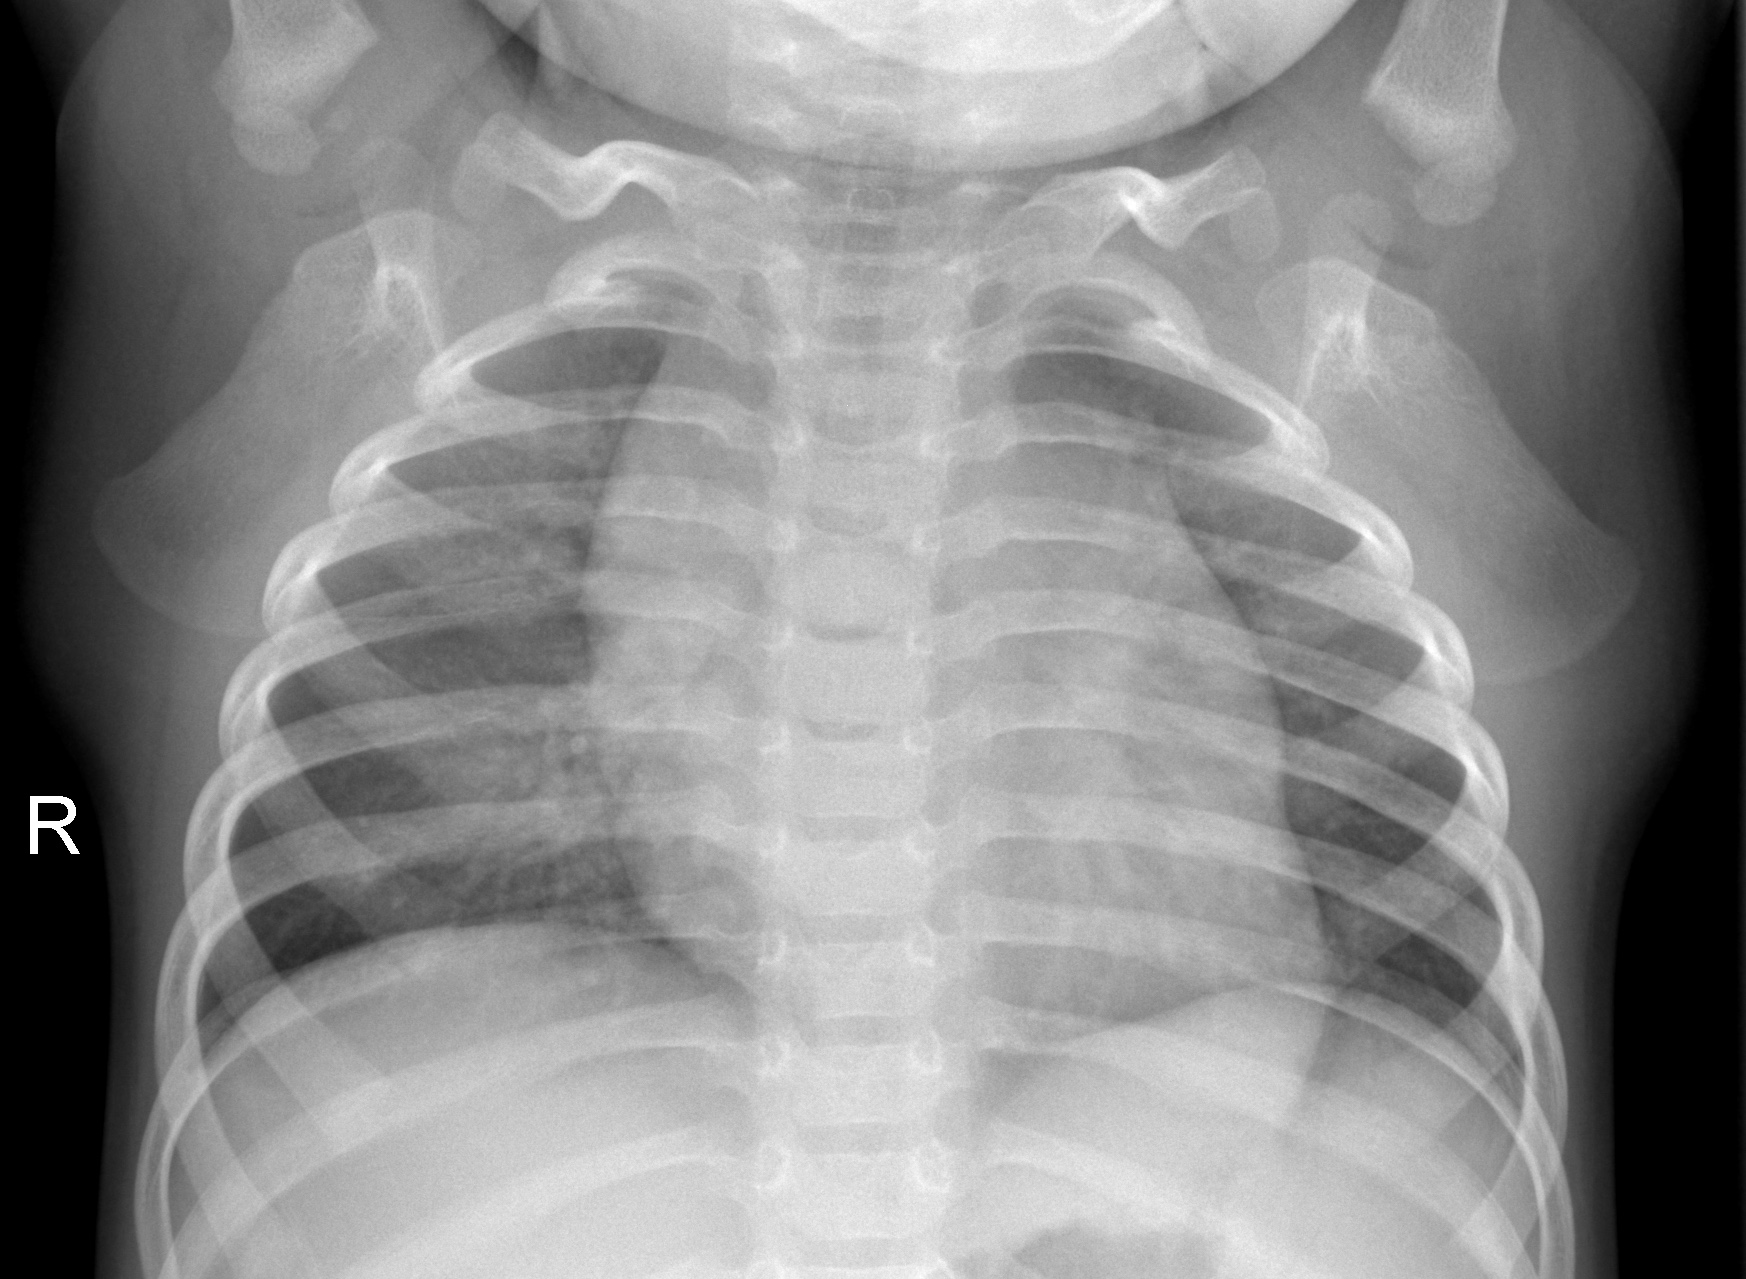
Diagnosis: NORMAL